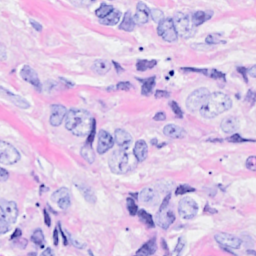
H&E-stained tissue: Breast